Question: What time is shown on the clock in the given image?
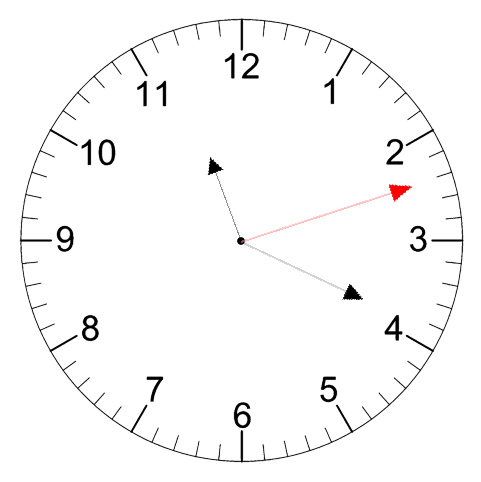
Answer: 11:19:12